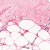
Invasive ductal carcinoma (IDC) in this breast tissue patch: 0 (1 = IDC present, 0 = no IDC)